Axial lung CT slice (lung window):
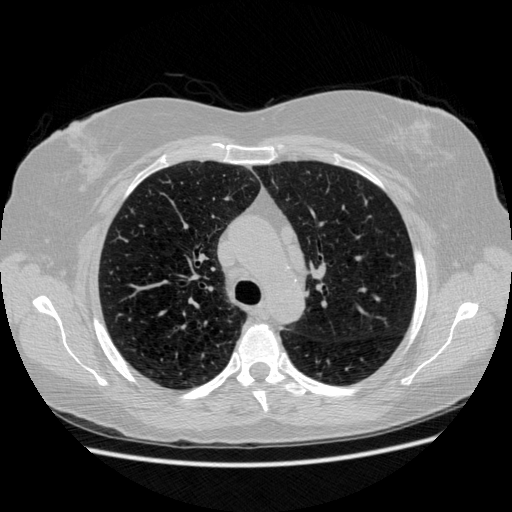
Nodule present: no